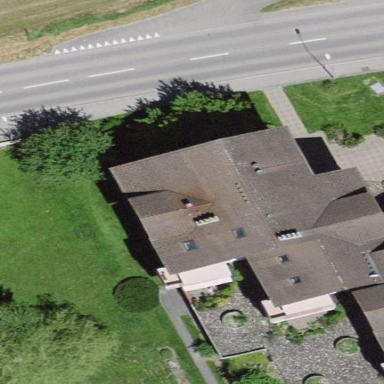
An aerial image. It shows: Residential building.